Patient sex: M
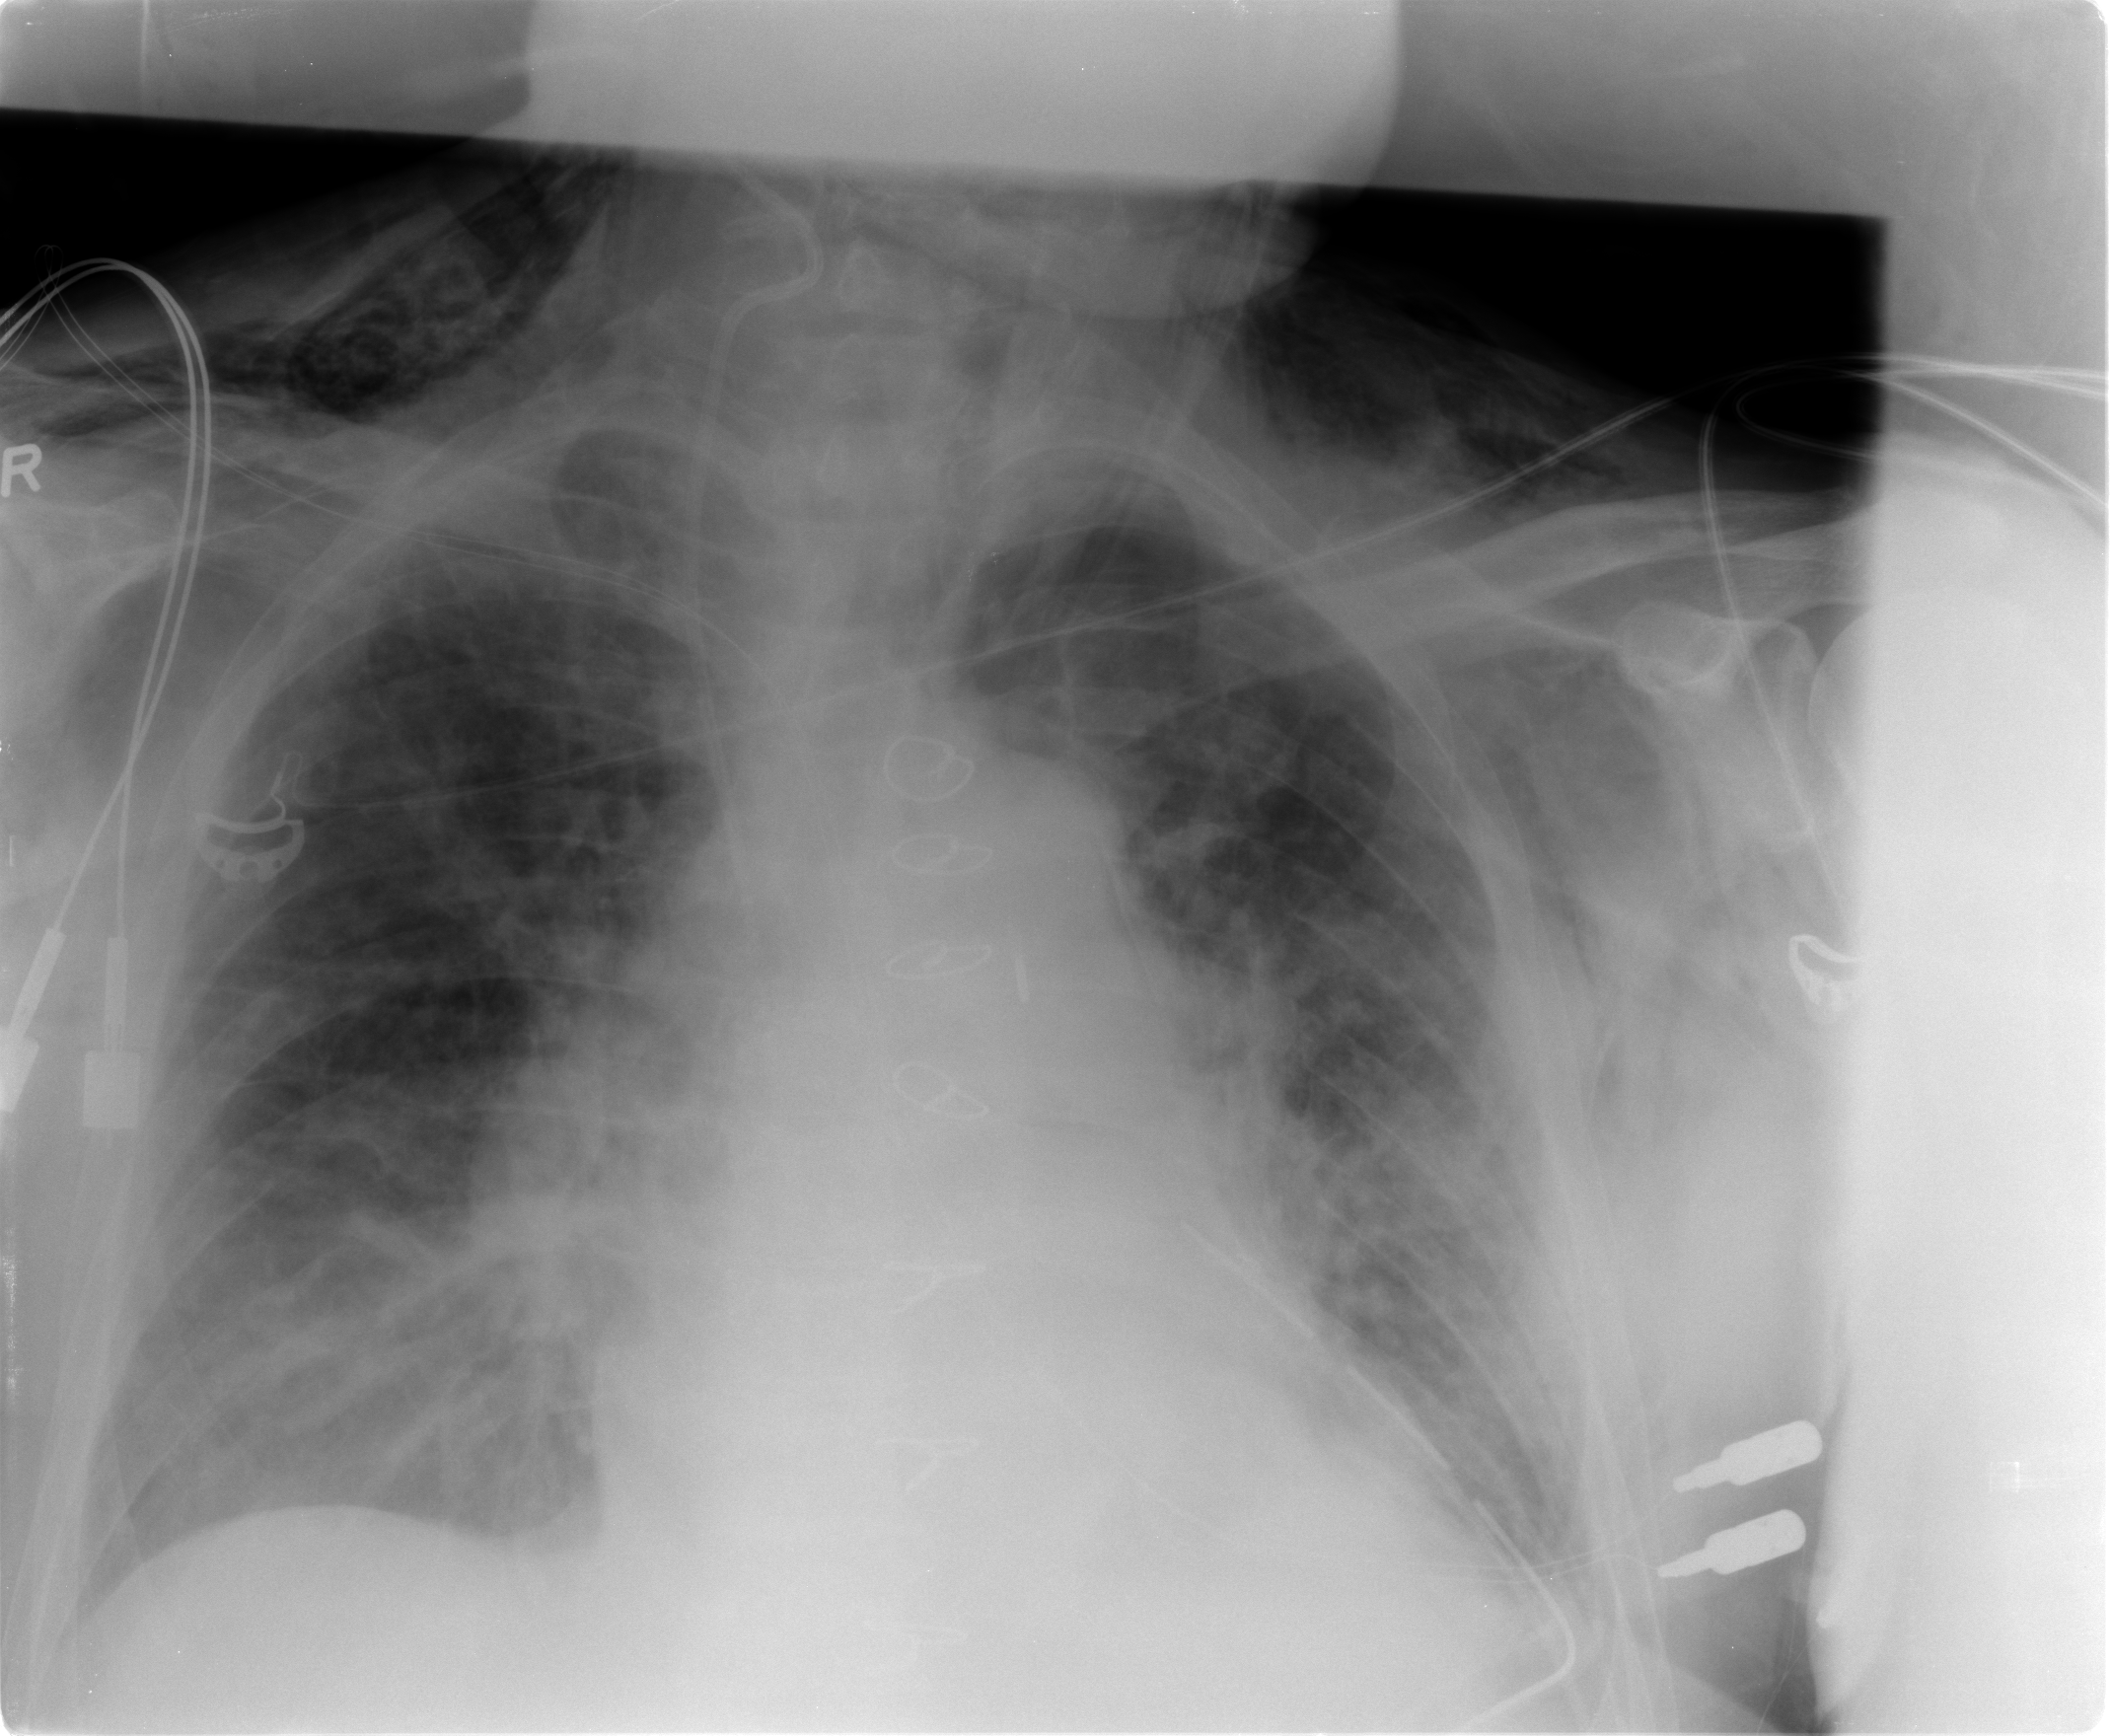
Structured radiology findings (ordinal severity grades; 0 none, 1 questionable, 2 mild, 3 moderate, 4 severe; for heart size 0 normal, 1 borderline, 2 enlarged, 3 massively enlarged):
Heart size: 0
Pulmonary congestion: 2
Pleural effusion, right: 2
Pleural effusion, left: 2
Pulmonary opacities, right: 2
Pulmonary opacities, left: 2
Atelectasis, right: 2
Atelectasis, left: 2